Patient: sex M, age 66
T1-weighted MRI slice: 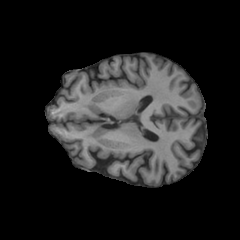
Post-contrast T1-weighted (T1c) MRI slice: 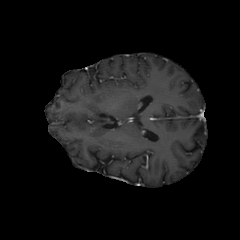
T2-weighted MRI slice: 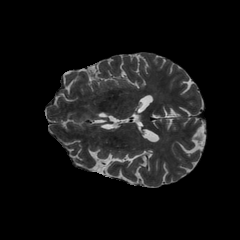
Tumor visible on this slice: no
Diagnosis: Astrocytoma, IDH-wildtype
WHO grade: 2